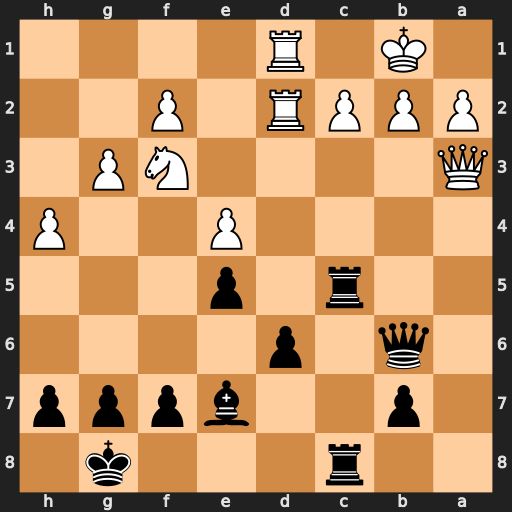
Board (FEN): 2r3k1/1p2bppp/1q1p4/2r1p3/4P2P/Q4NP1/PPPR1P2/1K1R4
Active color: b
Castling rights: -
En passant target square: -
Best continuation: Rc3 Qa4 Rxf3